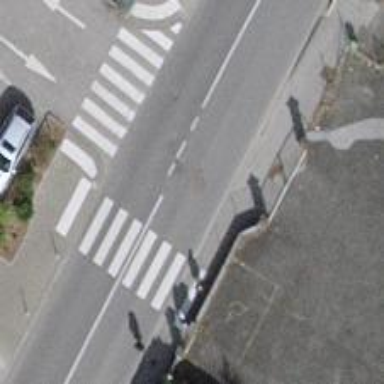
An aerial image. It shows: Uncontrolled zebra crossing on the road.